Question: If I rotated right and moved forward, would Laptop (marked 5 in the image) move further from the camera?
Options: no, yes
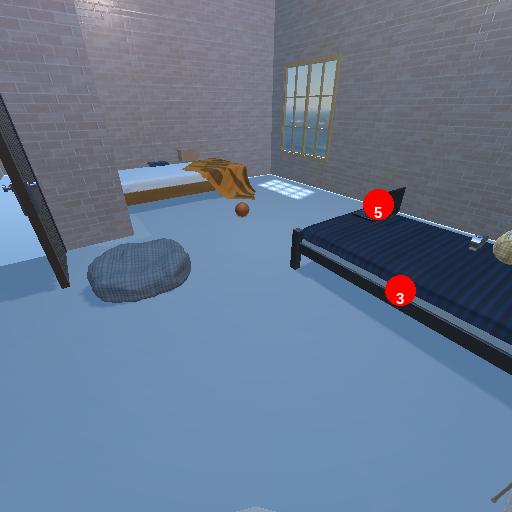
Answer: no